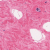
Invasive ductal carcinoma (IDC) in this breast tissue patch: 0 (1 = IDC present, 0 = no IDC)